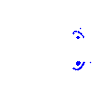
Particle: electron